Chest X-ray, PA view. Patient: 68 years old, sex F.
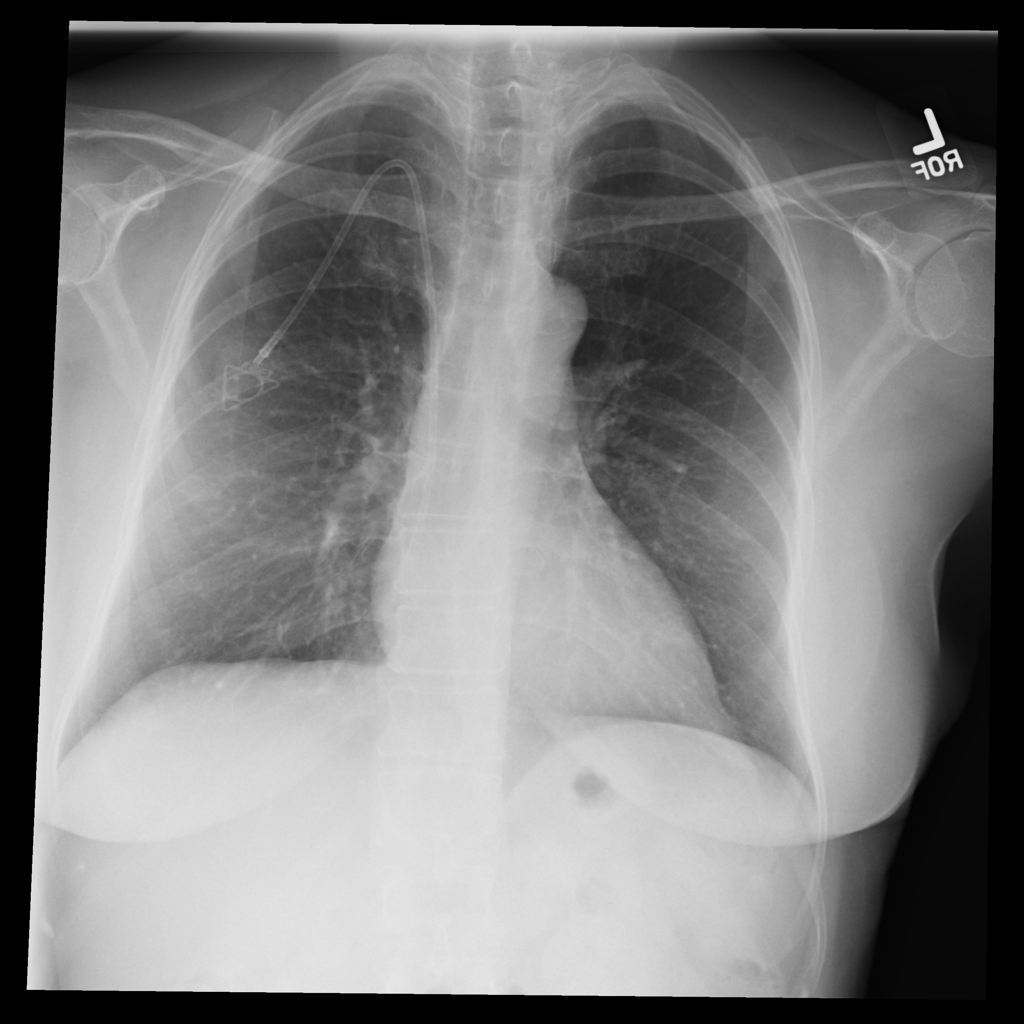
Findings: No Finding